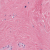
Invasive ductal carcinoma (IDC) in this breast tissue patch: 1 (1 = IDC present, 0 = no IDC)